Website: crate-barrel
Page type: gifting
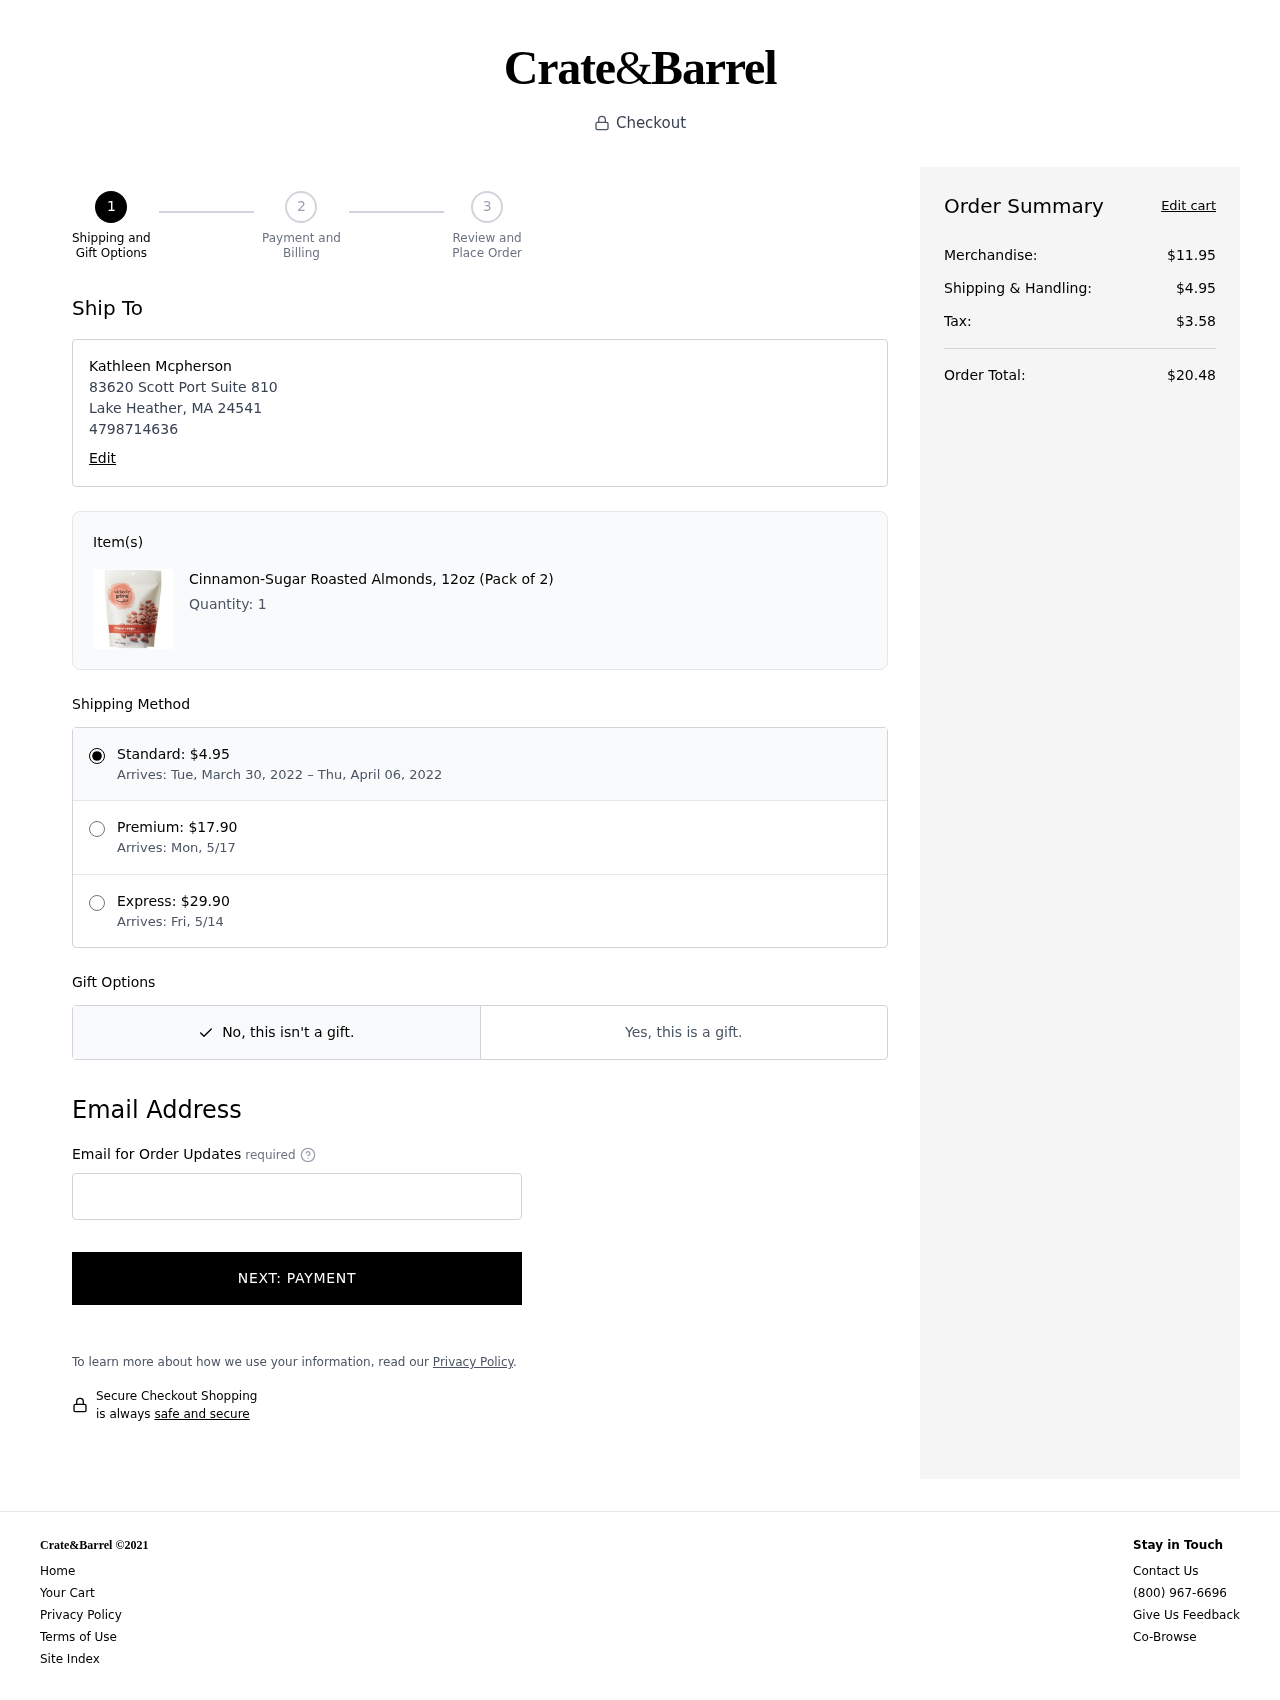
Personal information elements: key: PII_CITY
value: Lake Heather
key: PII_FULLNAME
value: Kathleen Mcpherson
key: PII_PHONE
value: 4798714636
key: PII_POSTCODE
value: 24541
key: PII_STATE_ABBR
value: MA
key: PII_STREET
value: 83620 Scott Port Suite 810
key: PII_EMAIL
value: kathleen_mcpherson@yahoo.com
Product elements: key: PRODUCT1_NAME
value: Cinnamon-Sugar Roasted Almonds, 12oz (Pack of 2)
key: PRODUCT1_QUANTITY
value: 1
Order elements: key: ORDER_SHIPPING_DATE
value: March 30, 2022
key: ORDER_DELIVERY_DATE
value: April 06, 2022
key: ORDER_SUBTOTAL
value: $11.95
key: ORDER_SHIPPING_COST
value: $4.95
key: ORDER_TAX
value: $3.58
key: ORDER_TOTAL
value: $20.48